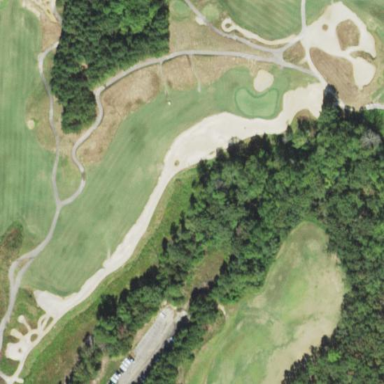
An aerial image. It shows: Golf bunker.